Aerial crown-view tile of a tropical tree (Barro Colorado Island, Panama), acquired 20250217:
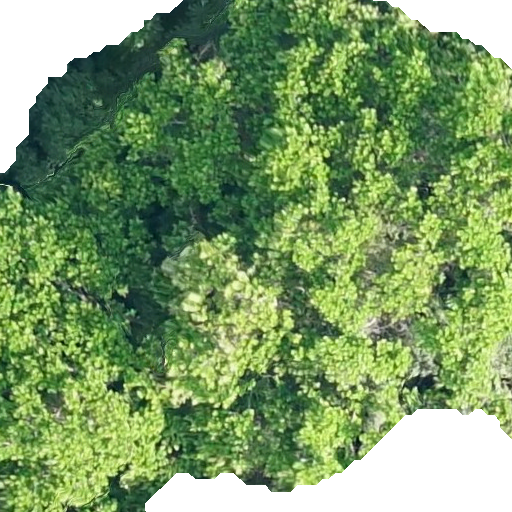
Species: Anacardium excelsum
GBIF accepted scientific name: Anacardium excelsum
Crown area: 411.754 m²